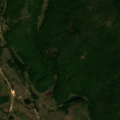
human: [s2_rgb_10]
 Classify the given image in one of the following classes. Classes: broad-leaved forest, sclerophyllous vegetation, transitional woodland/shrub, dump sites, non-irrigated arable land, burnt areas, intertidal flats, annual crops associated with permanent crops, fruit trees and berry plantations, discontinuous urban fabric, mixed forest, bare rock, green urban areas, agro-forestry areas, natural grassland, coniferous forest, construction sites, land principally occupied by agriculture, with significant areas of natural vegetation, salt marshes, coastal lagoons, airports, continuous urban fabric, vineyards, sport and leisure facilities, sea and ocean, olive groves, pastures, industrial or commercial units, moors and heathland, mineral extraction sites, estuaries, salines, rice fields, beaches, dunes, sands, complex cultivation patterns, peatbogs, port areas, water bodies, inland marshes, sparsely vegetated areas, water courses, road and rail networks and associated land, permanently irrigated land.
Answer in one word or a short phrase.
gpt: pastures, broad-leaved forest, transitional woodland/shrub